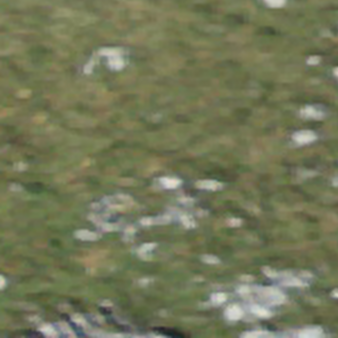
Label: other